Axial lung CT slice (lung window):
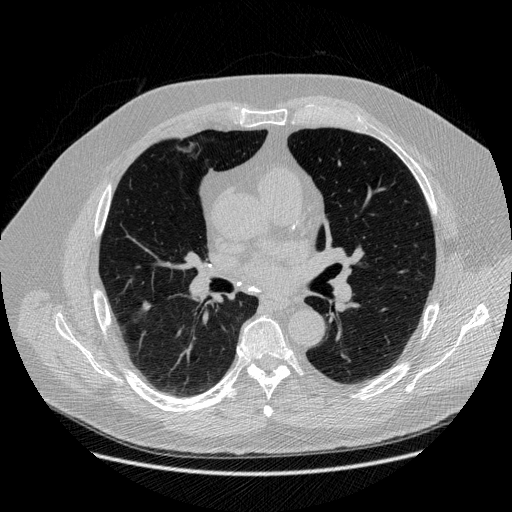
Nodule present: yes
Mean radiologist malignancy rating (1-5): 3.25